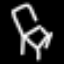
Label: chair